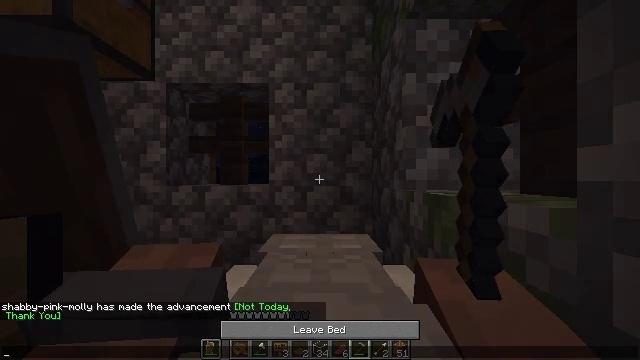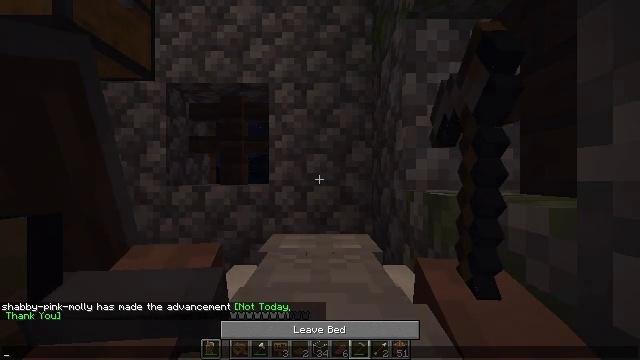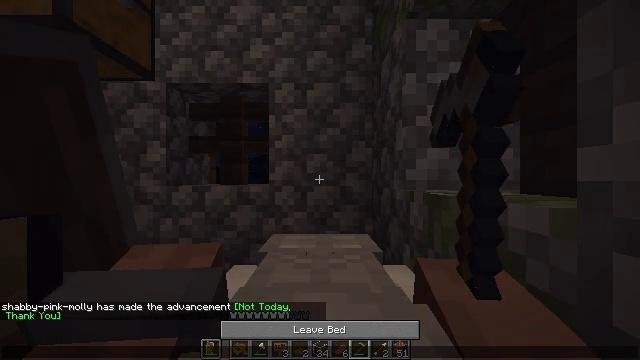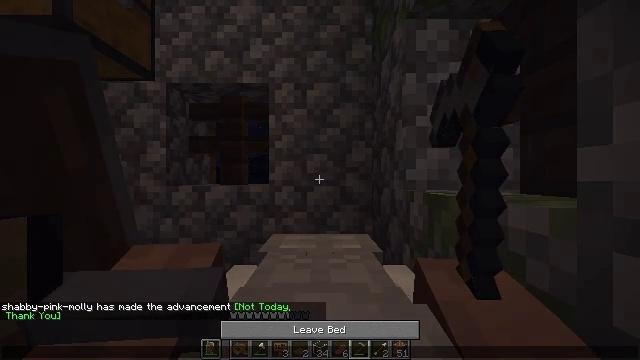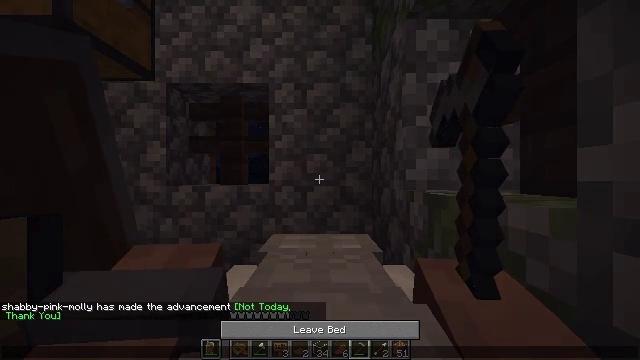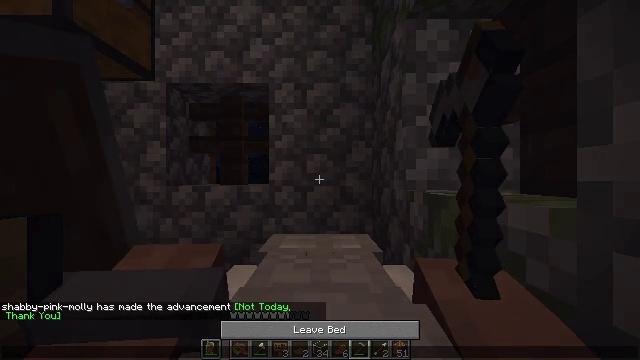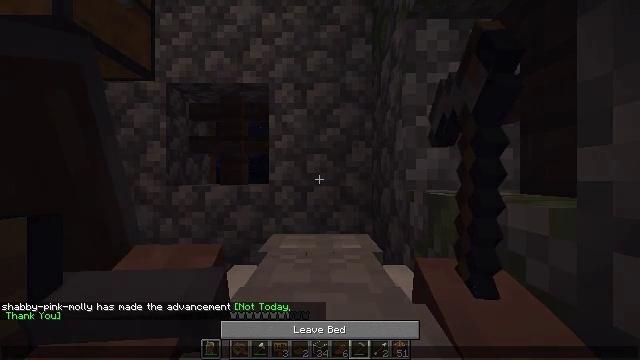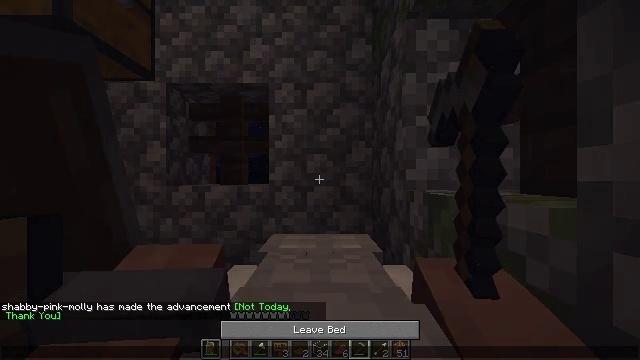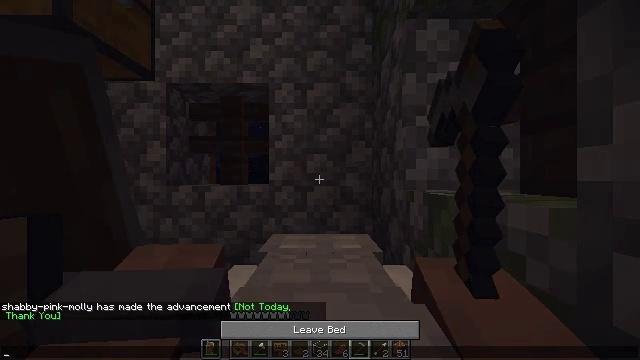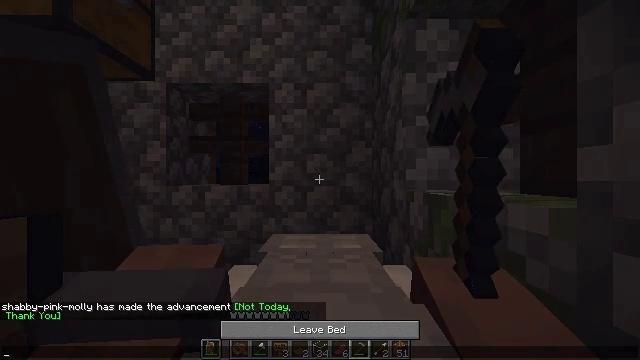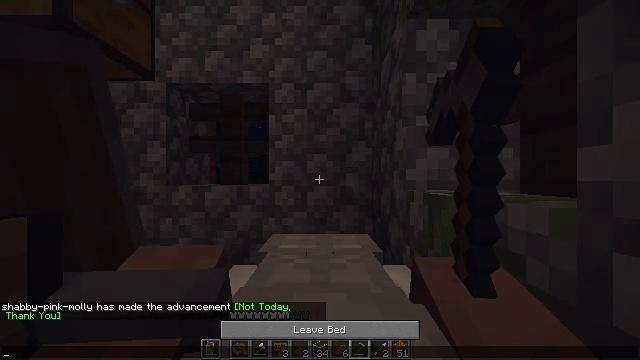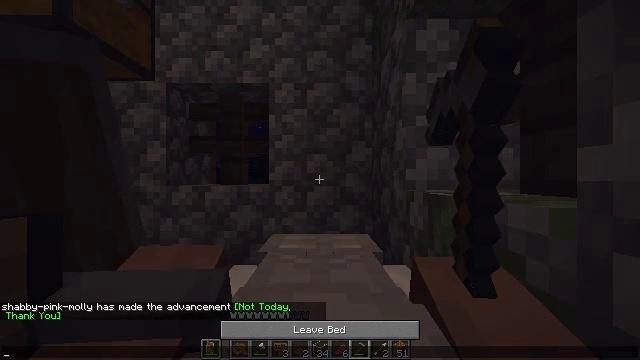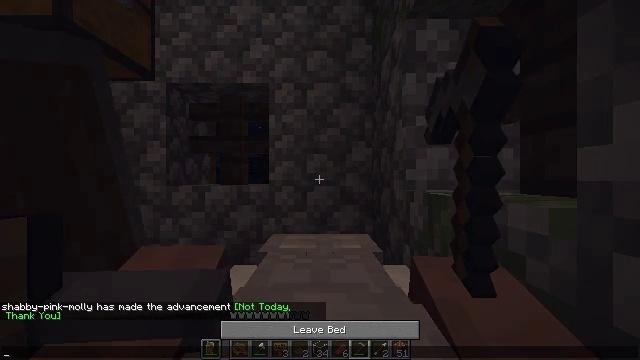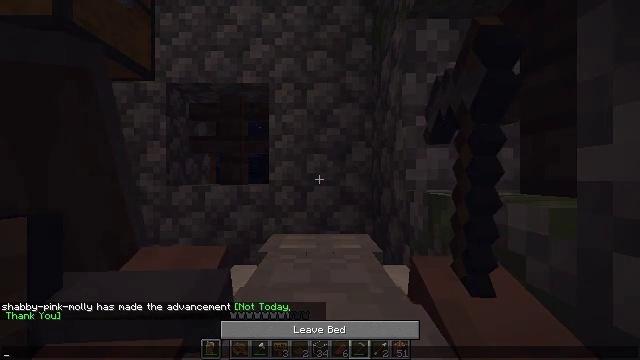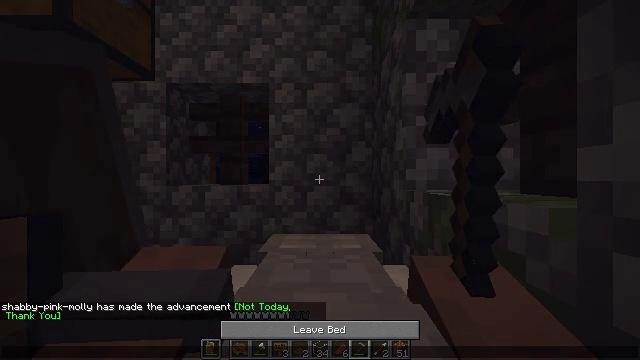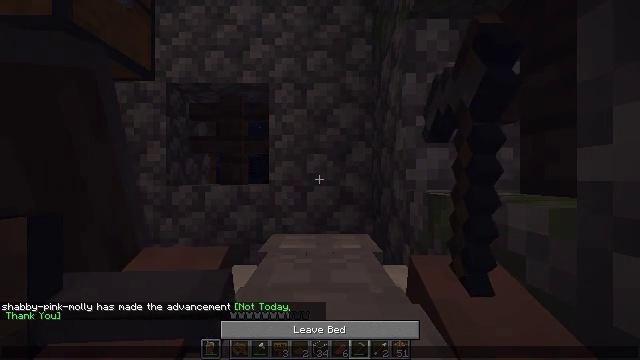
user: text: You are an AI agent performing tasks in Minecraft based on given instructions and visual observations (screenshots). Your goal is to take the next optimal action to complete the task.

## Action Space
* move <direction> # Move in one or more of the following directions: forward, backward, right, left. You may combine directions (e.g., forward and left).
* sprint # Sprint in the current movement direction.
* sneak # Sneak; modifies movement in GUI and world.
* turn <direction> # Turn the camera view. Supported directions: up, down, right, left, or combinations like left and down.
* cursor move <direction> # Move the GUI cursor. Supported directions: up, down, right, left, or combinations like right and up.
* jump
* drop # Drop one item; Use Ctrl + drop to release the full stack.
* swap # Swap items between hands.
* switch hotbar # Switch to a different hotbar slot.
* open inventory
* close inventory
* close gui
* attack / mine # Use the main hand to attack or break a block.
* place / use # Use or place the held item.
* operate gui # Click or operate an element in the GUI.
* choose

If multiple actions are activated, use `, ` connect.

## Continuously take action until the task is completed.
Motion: motion action
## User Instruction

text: Gather dirt.
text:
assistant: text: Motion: no_op
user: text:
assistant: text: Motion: no_op
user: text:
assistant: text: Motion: no_op
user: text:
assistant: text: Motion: no_op
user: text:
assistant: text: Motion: no_op
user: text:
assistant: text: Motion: no_op
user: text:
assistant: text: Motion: no_op
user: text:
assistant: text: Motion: no_op
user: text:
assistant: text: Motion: no_op
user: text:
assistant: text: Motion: no_op
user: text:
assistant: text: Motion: no_op
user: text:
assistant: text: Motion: no_op
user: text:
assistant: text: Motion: no_op
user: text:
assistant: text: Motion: no_op
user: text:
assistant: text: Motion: no_op
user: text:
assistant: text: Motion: no_op
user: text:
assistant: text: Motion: no_op
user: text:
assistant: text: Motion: no_op
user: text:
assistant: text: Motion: no_op
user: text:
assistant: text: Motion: no_op
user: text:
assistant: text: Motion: no_op
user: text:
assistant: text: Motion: no_op
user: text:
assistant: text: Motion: no_op
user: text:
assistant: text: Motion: no_op
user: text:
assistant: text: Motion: no_op
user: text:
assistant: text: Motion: no_op
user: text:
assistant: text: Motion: no_op
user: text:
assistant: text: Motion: no_op
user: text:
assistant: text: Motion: no_op
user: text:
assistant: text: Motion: no_op